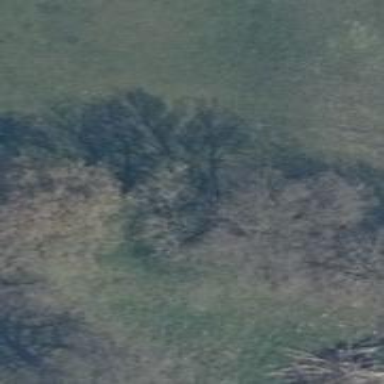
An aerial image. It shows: Row of trees in natural setting.